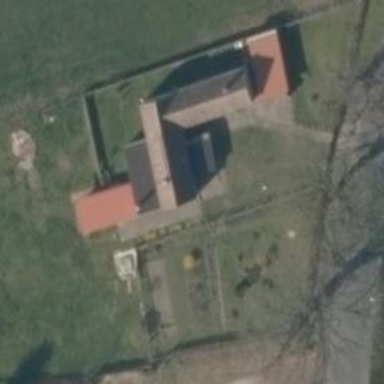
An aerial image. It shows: Detached building.